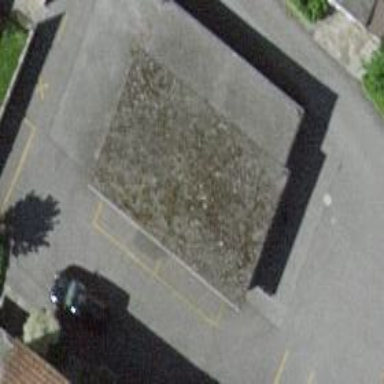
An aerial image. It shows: Shed.